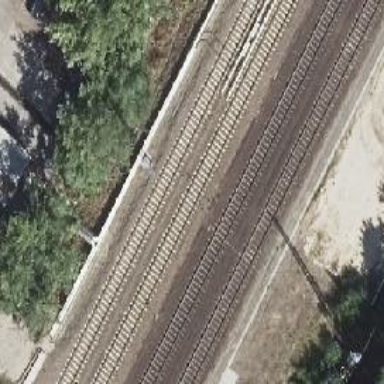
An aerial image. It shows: Railway signal.